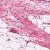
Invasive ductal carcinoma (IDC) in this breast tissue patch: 0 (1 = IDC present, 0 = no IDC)